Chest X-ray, AP view. Patient: 57 years old, sex F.
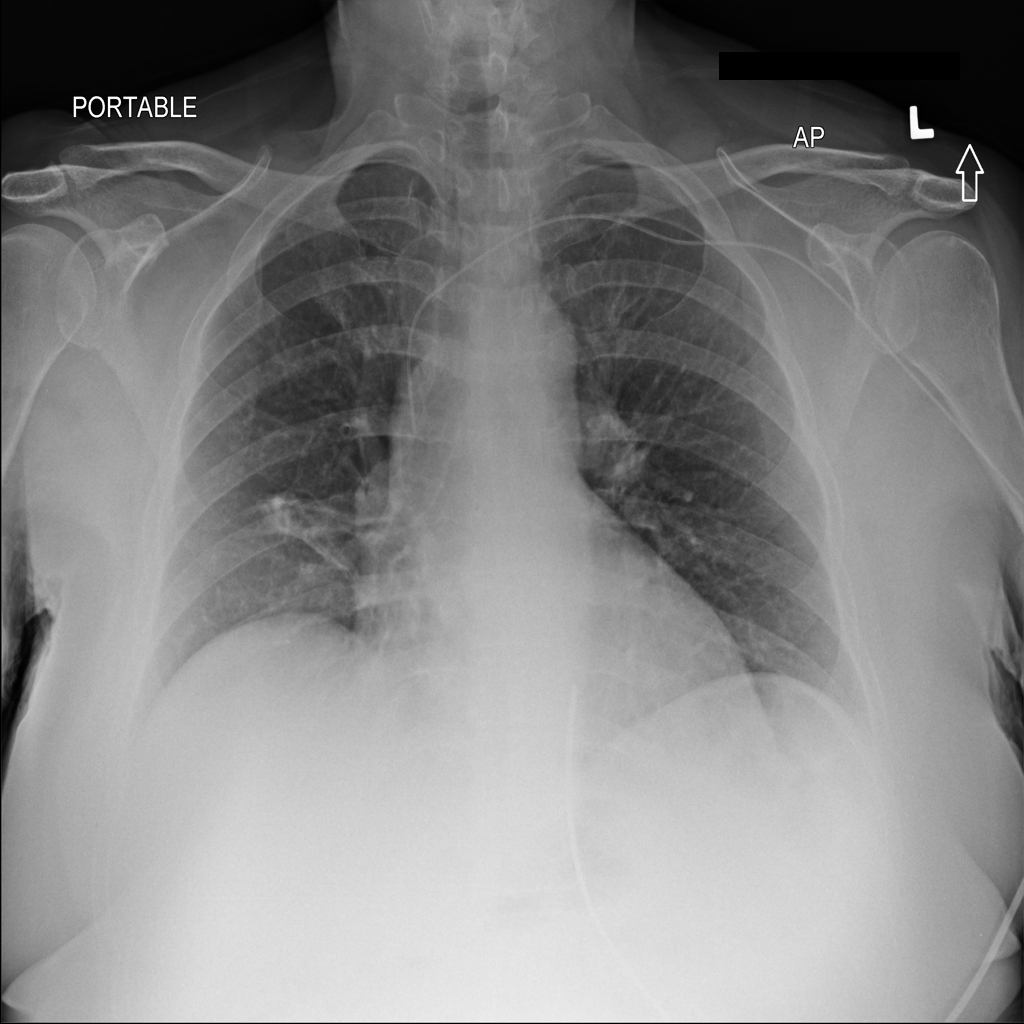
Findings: Atelectasis